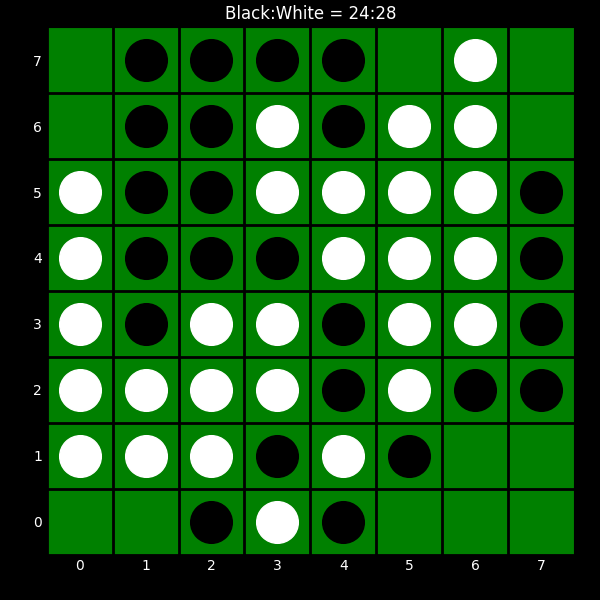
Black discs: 24
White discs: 28